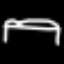
Label: bed